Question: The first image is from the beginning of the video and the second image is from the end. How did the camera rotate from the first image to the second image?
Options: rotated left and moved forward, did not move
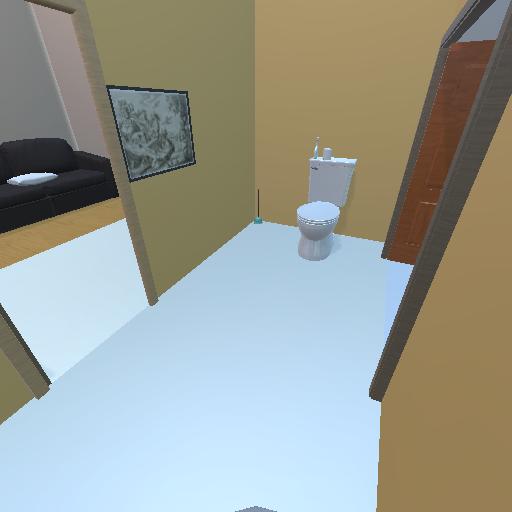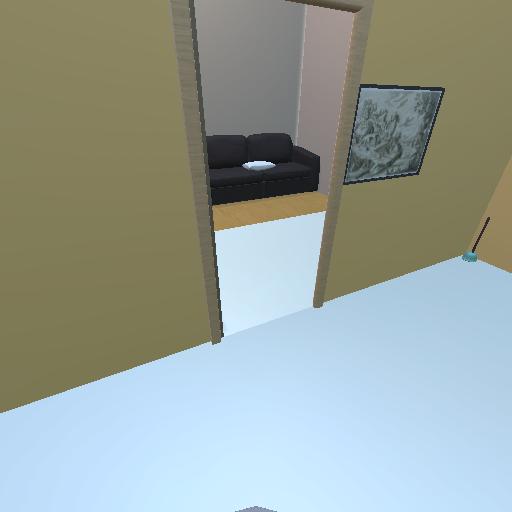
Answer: rotated left and moved forward